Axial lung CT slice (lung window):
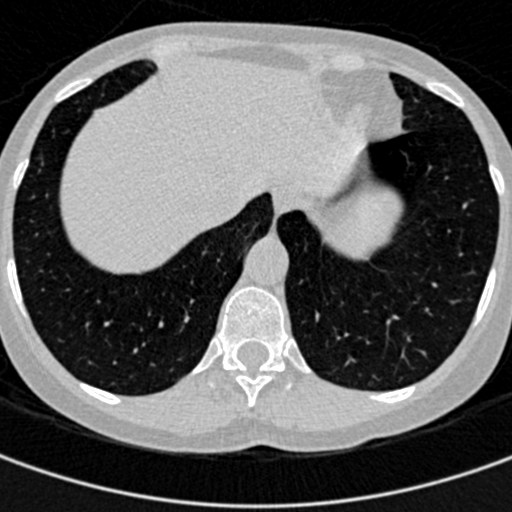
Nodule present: no